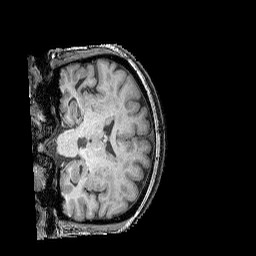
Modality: T1w
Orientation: coronal
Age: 62
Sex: female
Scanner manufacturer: siemens
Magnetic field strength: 3 T
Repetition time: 2.25 s
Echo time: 0.00411 s